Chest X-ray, PA view. Patient: 55 years old, sex M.
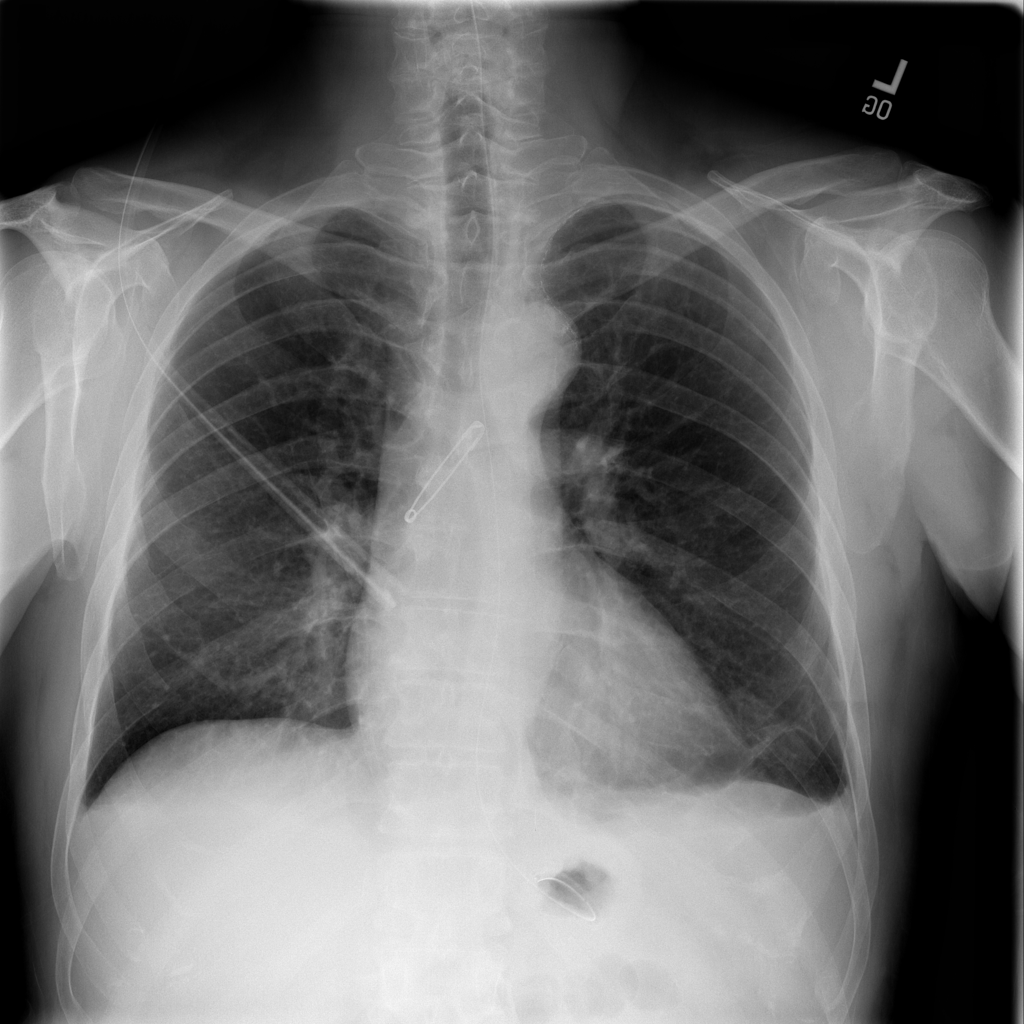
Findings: Effusion